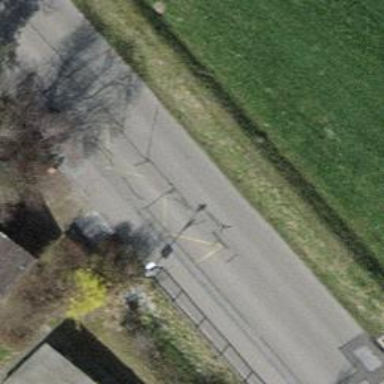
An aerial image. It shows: Public transport stop position.